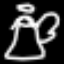
Label: angel